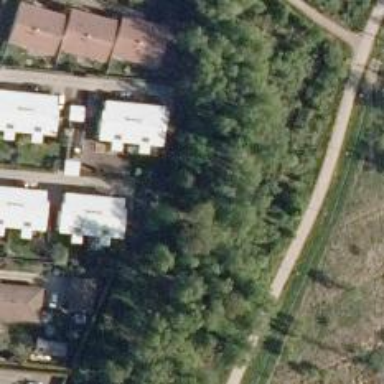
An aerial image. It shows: Path.